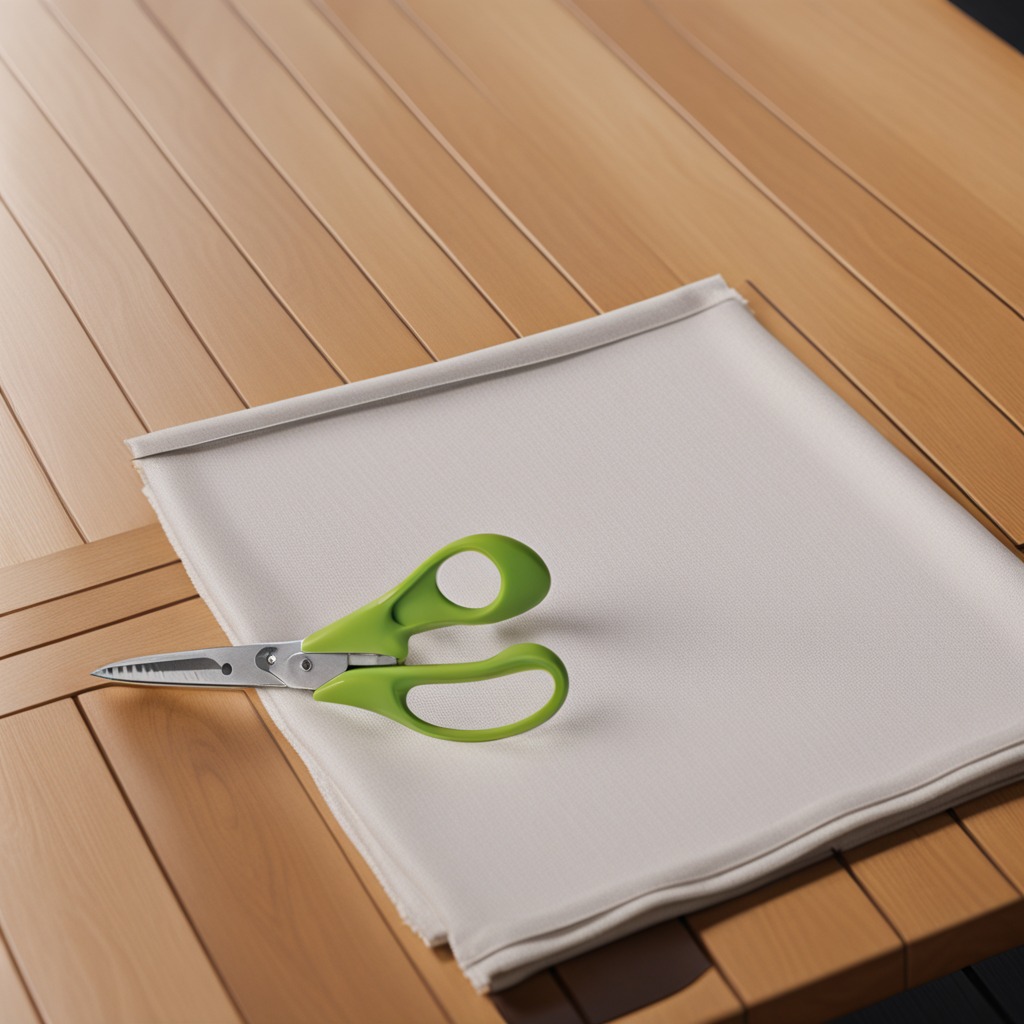
A scissor lying on the wooden table.